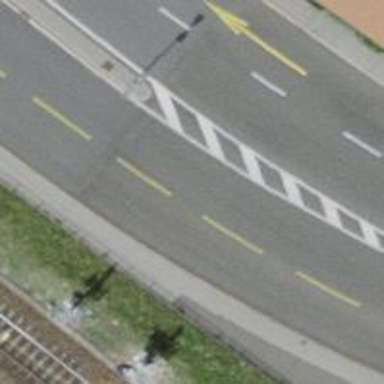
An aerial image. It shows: Asphalt road with primary highway designation. There is bus lane on the right side.